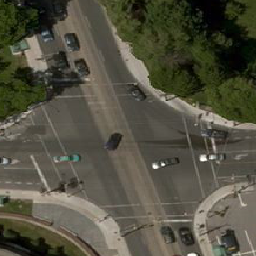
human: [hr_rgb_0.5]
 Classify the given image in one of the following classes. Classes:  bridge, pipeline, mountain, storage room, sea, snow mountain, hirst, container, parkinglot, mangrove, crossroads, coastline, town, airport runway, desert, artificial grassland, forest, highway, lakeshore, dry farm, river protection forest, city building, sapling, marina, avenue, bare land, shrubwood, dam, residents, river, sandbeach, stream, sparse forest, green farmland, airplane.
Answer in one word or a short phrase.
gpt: crossroads